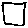
Label: square